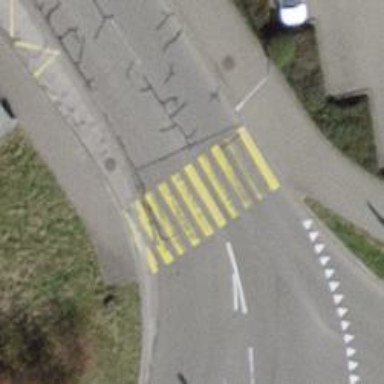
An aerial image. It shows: Zebra crossing on the road.